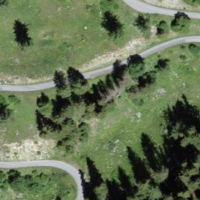
EUNIS habitat code: 23
Species observed at this site:
Turdus viscivorus